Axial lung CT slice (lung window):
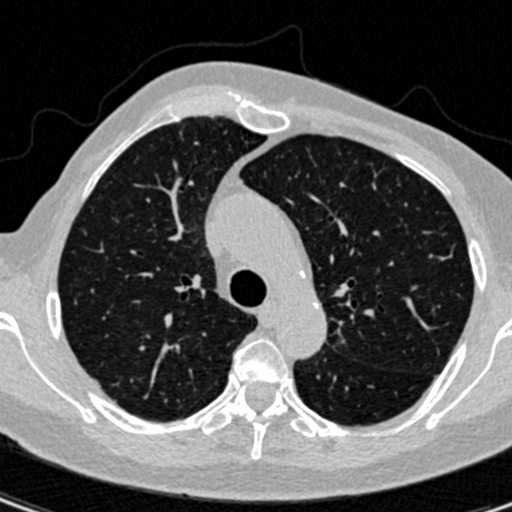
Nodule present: no